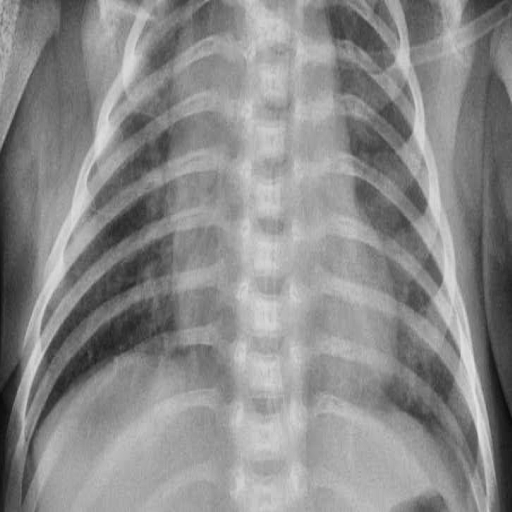
Finding: PNEUMONIA